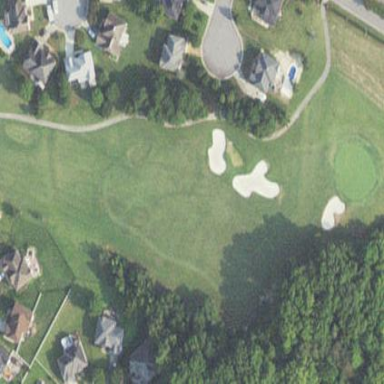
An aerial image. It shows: Area of rough grass used for golf.